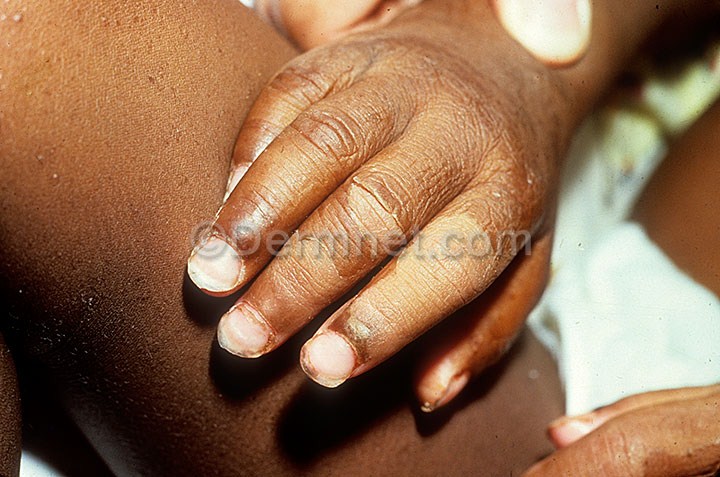
Disease: Exanthems and Drug Eruptions